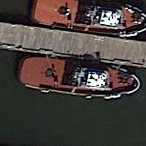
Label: civil